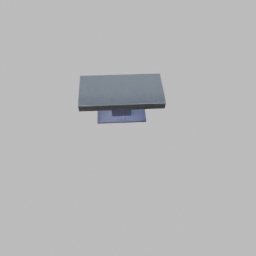
Label: furniture